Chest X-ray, AP view. Patient: 44 years old, sex M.
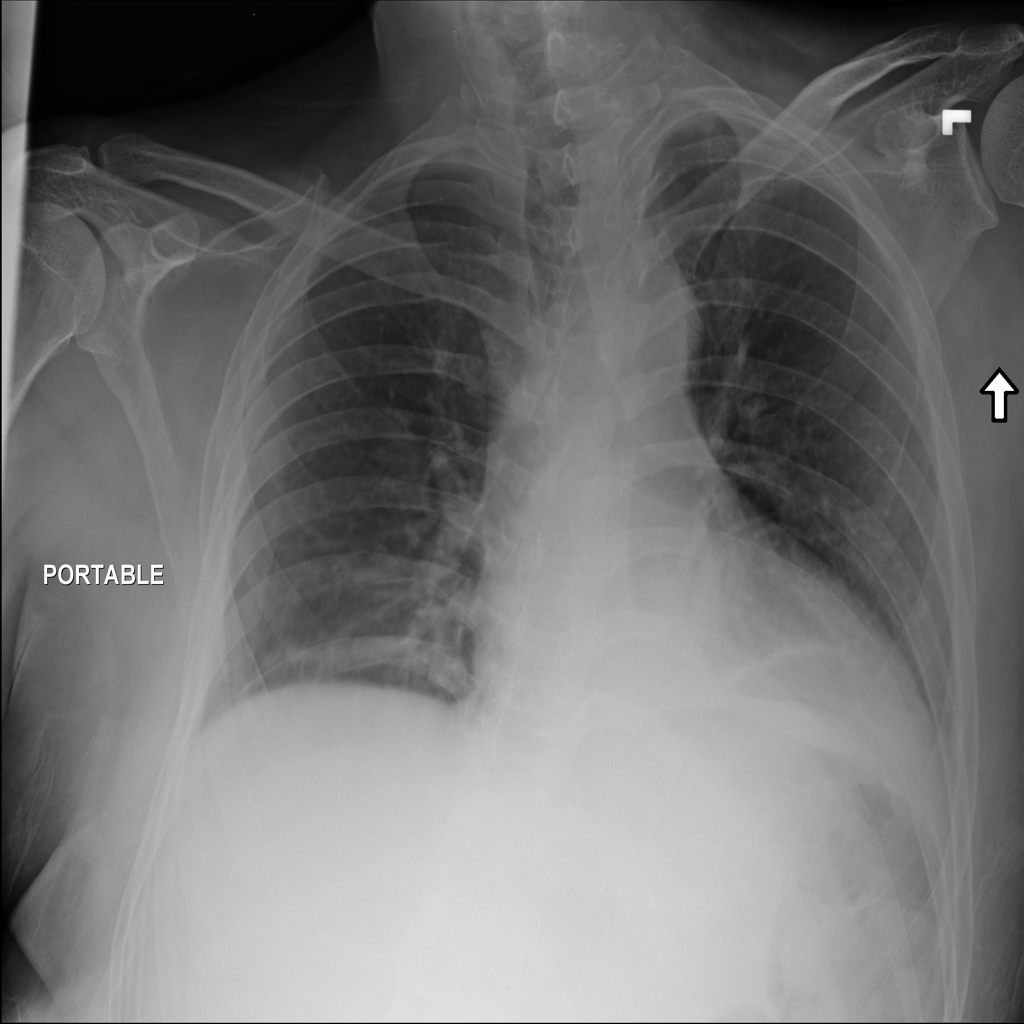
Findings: No Finding